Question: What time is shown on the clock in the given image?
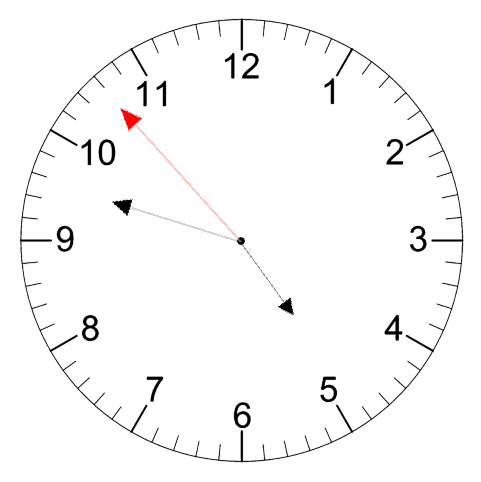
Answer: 04:47:53